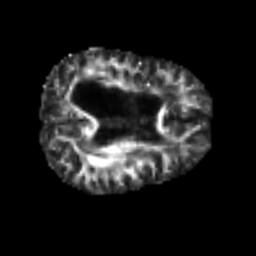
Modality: FA
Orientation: axial
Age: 54
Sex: female
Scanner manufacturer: siemens
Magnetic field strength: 3 T
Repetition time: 4.987 s
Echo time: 0.0792 s